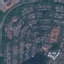
Label: Residential